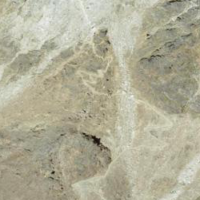
EUNIS habitat code: 48
Species observed at this site:
Saxifraga bryoides
Pyrrhocorax graculus
Saxifraga exarata
Anthus spinoletta
Turdus torquatus
Prunella collaris
Corvus corax
Androsace alpina
Lagopus muta